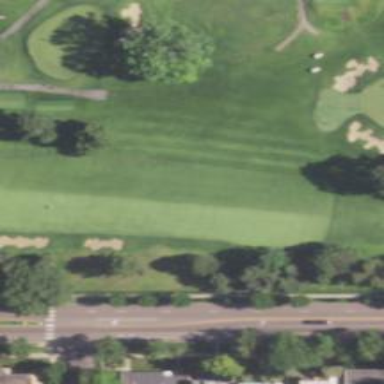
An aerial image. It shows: Scenic golf fairway.